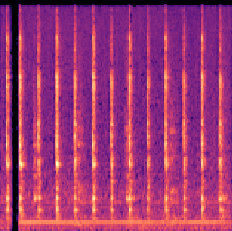
Sound class: Clock tick